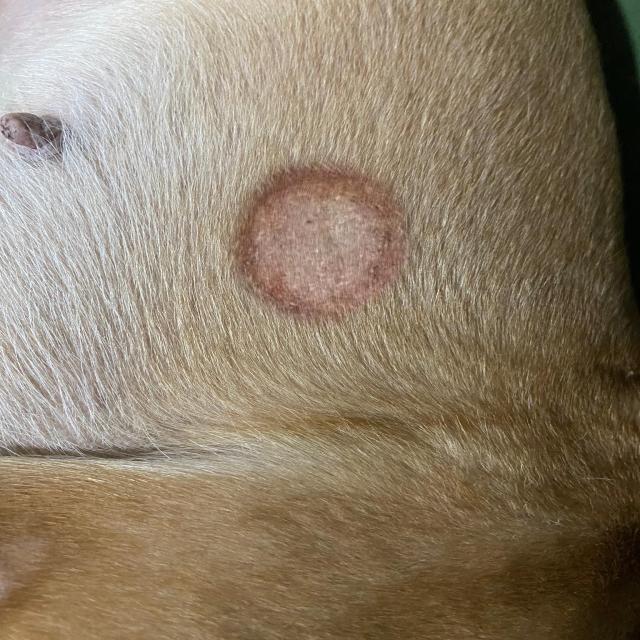
Canine ringworm (Dermatophytosis) — fungal infection caused by Microsporum or Trichophyton. Presents with circular alopecia, scaling, crusting, and broken hairs.